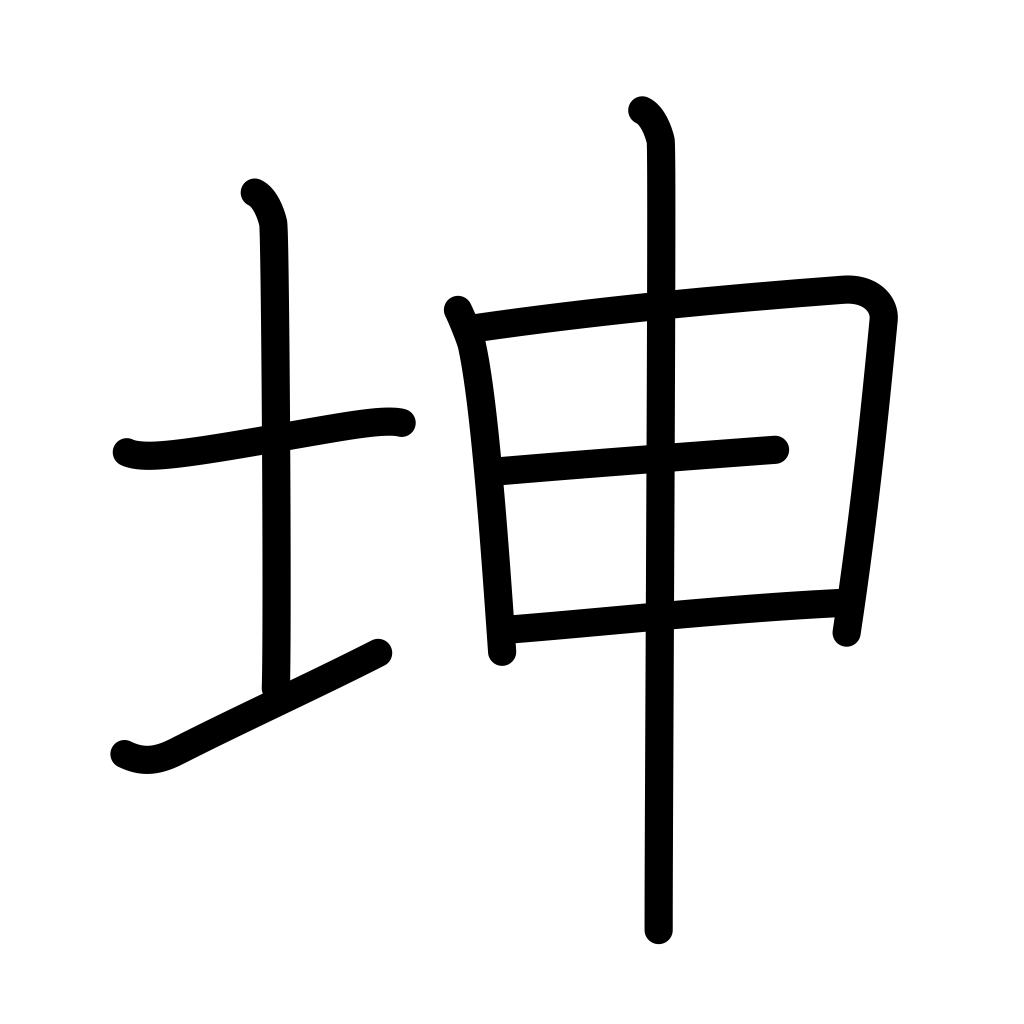
Meaning: divination sign, land, earth